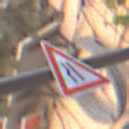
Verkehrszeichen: EinseitigVerengteFahrbahnLinks
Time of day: MorningAfternoon
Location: Outdoor (Urban)
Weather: Clear
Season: NotSpecified
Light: Natural